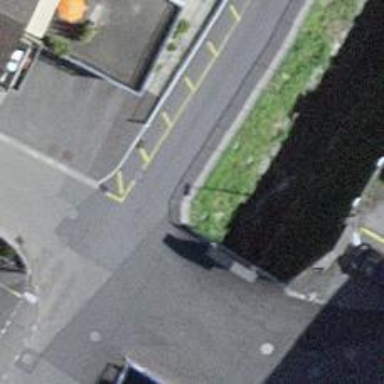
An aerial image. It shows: Bus stop along the road.